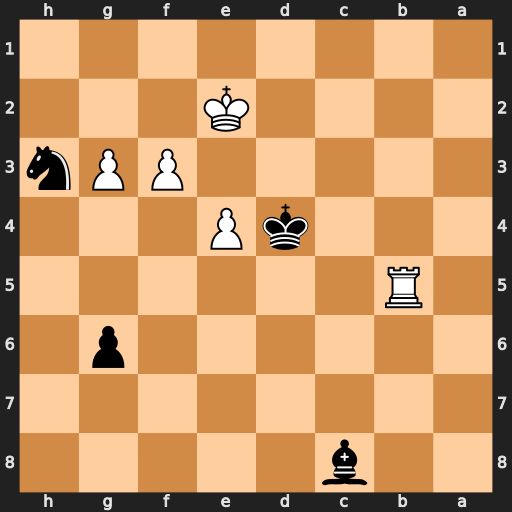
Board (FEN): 2b5/8/6p1/1R6/3kP3/5PPn/4K3/8
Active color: b
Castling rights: -
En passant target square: -
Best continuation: Ba6 Kd2 Bxb5